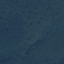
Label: Forest